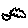
Label: cloud